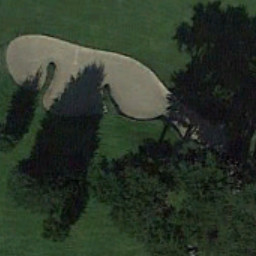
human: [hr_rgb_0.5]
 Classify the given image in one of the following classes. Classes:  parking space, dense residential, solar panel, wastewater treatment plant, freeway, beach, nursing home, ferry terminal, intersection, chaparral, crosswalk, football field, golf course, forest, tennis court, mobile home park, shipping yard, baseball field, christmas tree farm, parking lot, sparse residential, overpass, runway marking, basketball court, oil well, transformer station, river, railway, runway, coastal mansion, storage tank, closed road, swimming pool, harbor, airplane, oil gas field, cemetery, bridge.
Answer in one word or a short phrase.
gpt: golf course